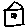
Label: house